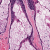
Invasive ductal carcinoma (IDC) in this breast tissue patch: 0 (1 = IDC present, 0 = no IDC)